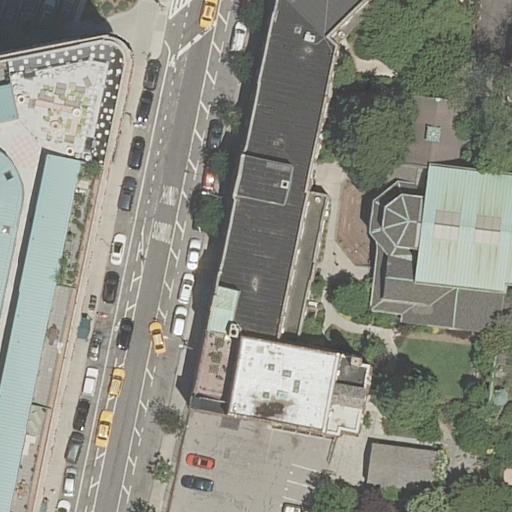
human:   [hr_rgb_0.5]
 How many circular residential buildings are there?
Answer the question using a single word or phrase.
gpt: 0

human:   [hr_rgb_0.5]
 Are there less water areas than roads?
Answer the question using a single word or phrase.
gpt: yes

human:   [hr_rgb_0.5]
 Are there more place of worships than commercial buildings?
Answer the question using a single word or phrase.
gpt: yes

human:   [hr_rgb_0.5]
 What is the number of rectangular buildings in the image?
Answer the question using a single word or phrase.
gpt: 0

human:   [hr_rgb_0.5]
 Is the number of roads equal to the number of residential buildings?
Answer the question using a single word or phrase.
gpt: no

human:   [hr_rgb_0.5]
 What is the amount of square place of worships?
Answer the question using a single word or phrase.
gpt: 0

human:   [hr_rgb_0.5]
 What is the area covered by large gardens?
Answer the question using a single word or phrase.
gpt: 0m2

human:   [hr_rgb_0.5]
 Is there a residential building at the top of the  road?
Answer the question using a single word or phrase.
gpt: yes

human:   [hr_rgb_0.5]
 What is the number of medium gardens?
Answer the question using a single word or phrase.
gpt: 1

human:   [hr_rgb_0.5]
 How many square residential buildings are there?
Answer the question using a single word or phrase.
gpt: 0

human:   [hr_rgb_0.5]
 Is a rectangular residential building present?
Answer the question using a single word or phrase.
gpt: no

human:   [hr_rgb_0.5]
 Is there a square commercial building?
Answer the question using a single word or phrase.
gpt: no

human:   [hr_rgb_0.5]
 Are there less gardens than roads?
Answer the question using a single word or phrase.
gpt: no

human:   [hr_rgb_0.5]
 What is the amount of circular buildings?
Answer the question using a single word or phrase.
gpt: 0

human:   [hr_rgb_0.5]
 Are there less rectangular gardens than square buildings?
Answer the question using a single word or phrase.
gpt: no

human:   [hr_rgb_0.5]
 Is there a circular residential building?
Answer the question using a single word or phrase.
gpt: no

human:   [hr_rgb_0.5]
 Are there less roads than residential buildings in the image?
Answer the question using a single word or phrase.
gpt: yes

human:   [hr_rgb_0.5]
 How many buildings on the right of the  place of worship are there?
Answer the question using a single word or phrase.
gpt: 0

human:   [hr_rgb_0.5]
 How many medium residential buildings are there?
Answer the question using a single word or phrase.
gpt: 1

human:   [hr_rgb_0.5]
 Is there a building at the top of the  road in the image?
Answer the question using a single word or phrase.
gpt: yes

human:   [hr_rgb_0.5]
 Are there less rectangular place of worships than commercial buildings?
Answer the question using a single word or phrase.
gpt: no

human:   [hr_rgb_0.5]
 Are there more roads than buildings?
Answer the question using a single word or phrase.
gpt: no

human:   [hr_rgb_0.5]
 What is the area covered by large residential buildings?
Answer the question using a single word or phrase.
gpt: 6301m2

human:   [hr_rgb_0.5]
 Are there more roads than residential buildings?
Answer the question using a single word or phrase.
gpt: no

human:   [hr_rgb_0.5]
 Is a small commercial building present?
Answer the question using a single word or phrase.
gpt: no

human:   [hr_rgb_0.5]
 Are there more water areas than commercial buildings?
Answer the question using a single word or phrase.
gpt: no

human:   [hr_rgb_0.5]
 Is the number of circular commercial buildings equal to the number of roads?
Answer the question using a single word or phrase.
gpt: no

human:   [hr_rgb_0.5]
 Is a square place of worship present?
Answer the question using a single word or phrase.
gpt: no

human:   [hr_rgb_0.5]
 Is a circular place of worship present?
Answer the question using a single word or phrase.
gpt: no

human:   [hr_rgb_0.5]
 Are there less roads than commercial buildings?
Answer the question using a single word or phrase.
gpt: no

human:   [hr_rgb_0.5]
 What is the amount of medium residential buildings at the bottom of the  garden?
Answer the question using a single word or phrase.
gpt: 0

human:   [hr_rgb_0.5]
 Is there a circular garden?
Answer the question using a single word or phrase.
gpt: no

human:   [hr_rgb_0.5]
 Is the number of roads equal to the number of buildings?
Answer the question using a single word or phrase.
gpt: no

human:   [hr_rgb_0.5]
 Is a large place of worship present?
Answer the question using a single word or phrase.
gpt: yes

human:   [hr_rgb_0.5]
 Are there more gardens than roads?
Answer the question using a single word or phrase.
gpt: no

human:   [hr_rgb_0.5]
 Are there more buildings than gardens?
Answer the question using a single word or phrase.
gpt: yes